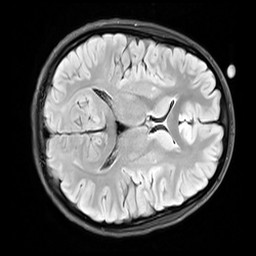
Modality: FLAIR
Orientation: axial
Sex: female
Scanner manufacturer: siemens
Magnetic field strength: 3 T
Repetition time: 10 s
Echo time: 0.09 s